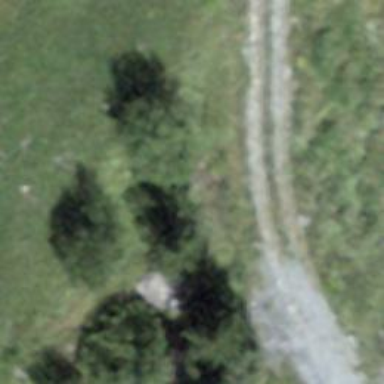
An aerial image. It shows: Downhill skiing track.